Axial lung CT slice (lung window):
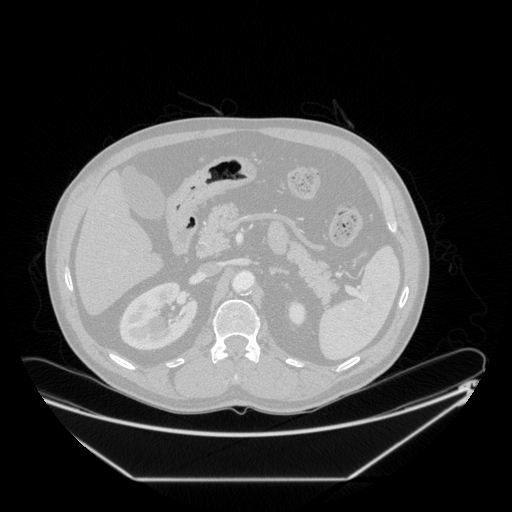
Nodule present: no